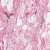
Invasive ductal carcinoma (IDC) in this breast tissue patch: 0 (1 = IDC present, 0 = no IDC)